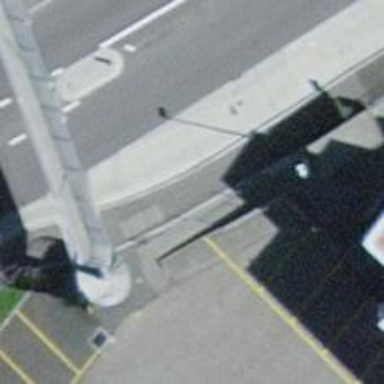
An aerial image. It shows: Bus stop with sheltered platform for public transport.